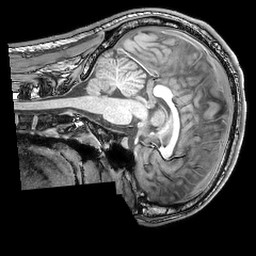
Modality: T1w
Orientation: sagittal
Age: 21
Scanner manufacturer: philips
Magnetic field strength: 3 T
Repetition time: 0.007 s
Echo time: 0.003501 s